Interaction volume radius: 5 \u00c5
Interaction volume height: 20 \u00c5
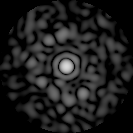
Disorder parameter: 0.765